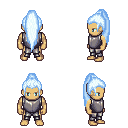
a pixel art fantasy rpg character, male body template, human, tanned skin, steel chest armor, metal pants, white cyan extra-long topknot hairstyle, four views (front, back, left, right), 2x2 character sprite sheet, small pixel art, hard edges, no anti-aliasing